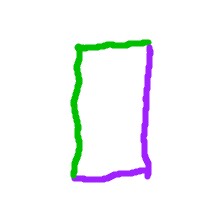
Shape: rectangle